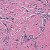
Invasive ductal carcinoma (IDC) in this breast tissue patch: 1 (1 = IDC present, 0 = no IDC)